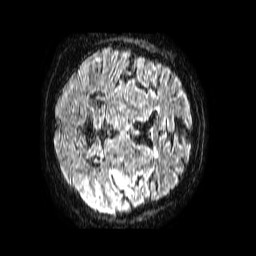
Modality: FLAIR
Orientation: axial
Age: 59
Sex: female
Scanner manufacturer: philips
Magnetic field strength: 1.5 T
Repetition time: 4.8 s
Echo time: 0.3 s